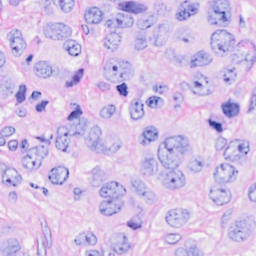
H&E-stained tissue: Breast